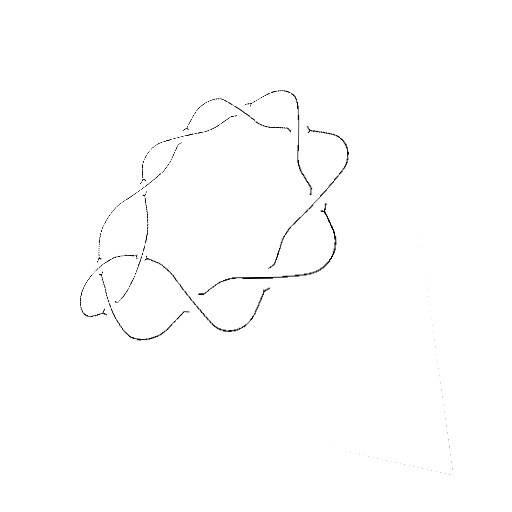
Crossing number: 10